Question: i have images stored as varbinary in SQL table, how can display the images in android client

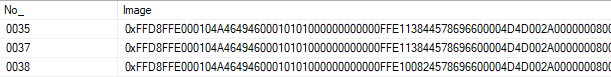
Answer: ## What you need to do is
- 'Image''ByteArray'- 'BitmapFactory''ByteArray''Bitmap'- - 'val imageText = "FFDD8FFE000104A4694600010101000000000000FFEE1138..."'- 'myImageView.setImageBitmap(getBitmap(imageText))'
---
## You could use the following function [kotlin]
'''
import android.graphics.Bitmap
import android.graphics.BitmapFactory
import com.google.android.gms.common.util.Hex
/**
* Converts a hex string to Bitmap
*
* @param image hex string e.g. "FFD8FFE0..."
* @return Bitmap
*/
fun getBitmap(image: String): Bitmap {
// Convert String to ByteArray
val byteArray = Hex.stringToBytes(image)
// Convert ByteArray Bitmap
return BitmapFactory.decodeByteArray(byteArray, 0, byteArray.size)
}
'''